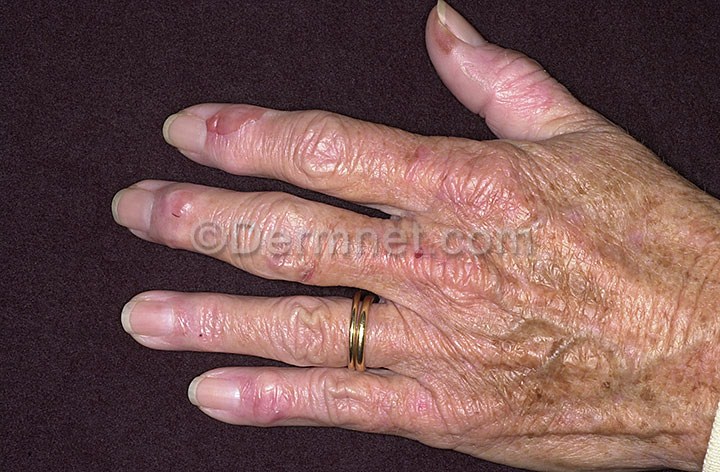
Disease: Light Diseases and Disorders of Pigmentation